Field crop: tomato
Growth stage: 2
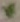
Species: solanum